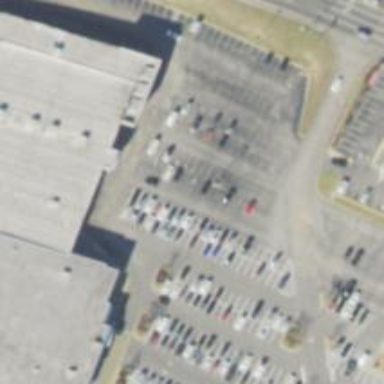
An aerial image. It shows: Parking space.